Question: I'm trying to populate an unordered list using the LastNames from my viewModel.Names. It populates fine but I only want distinct values and this is currently giving multiple of the same LastName? How can I get the distinct values?
Update: there is a FirstName MiddleName LastName
View Model:
'''
<ul data-bind="foreach: viewModel.Names">
<li><a data-bind="text: LastName"></a></li>
</ul>
'''
Update:
I can get the distinct values with the following function, I cannot data-bind the text though. Here is a screenshot of my console.log of my array of cities which is in the same situation as LastName.

'''
this.LastNames = ko.dependentObservable(function () {
var data = ko.utils.arrayMap(viewModel.Names(), function (item) {
return item.LastName()
})
return ko.utils.arrayGetDistinctValues(data).sort();
});
'''
Here is my new View Model:
'''
<uldata-bind="foreach: LastNames">
<li><input type="checkbox"/><a data-bind="text: []"></a></li>
</ul>
'''
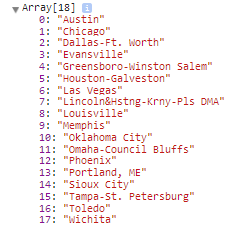
Answer: If I understood right, what you need is to create a computed array like this :
'''
// this beeing your model
this.distinctNames = ko.computed(function(){
var distinct = [];
for (var i = 0; i < this.Names.length;i++) {
if (distinct.indexOf(this.Names[i]) == -1)
distinct.push({LastName:this.Names[i]});
}
return distinct;
}, this);
'''
With this computed array, using in your view the 'distinctNames' variable will give you a filtered array based on the current state of 'Names' array.
Your foreach will then be :
'''
<ul data-bind="foreach: viewModel.distinctNames">
<li><a data-bind="text: LastName"></a></li>
</ul>
'''
See <URL>
You access 'foreach''s data the wrong way. You should use '$data' which referes to the current foreach value :
'''
<ul data-bind="foreach: LastNames">
<li><input type="checkbox"/><a data-bind="text: $data"></a></li>
</ul>
'''